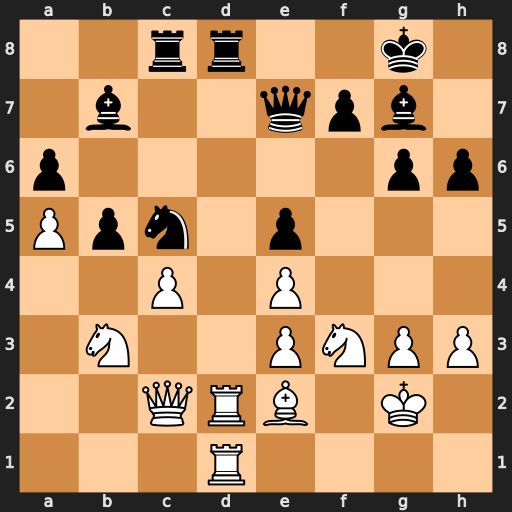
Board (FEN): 2rr2k1/1b2qpb1/p5pp/Ppn1p3/2P1P3/1N2PNPP/2QRB1K1/3R4
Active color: w
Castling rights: -
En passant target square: -
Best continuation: Rxd8+ Rxd8 Rxd8+ Qxd8 Nxc5